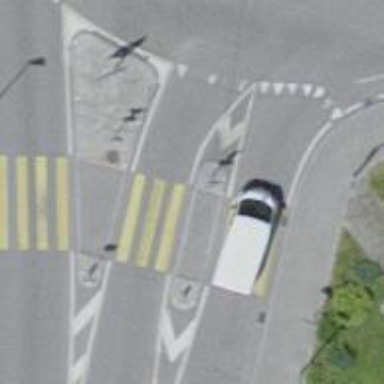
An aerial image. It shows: Kerb barrier.